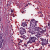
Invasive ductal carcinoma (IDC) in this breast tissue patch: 1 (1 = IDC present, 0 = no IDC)